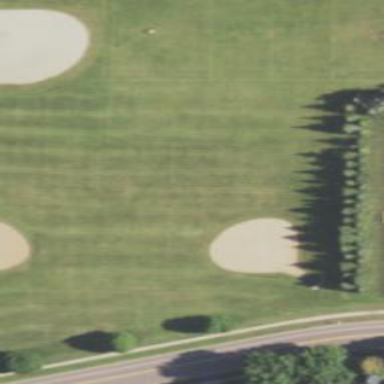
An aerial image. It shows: Baseball pitch for leisure land activities.